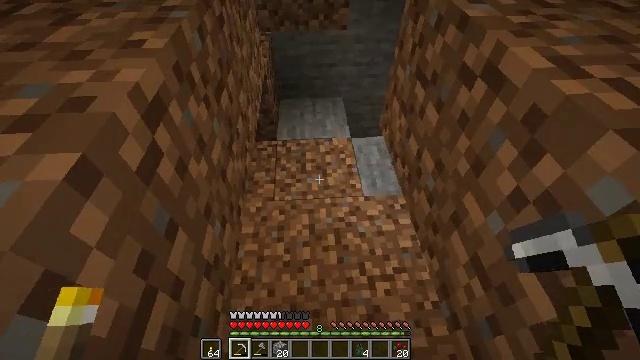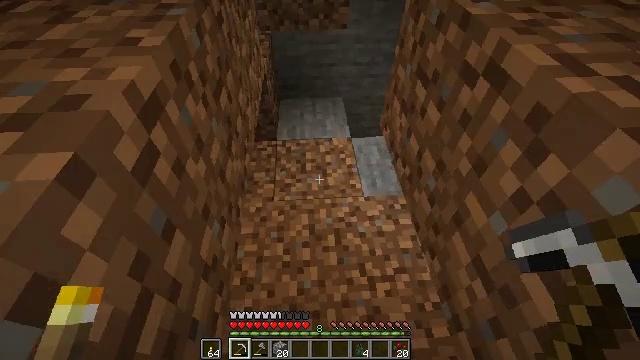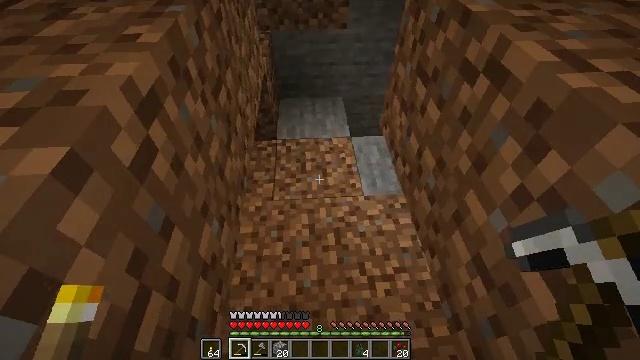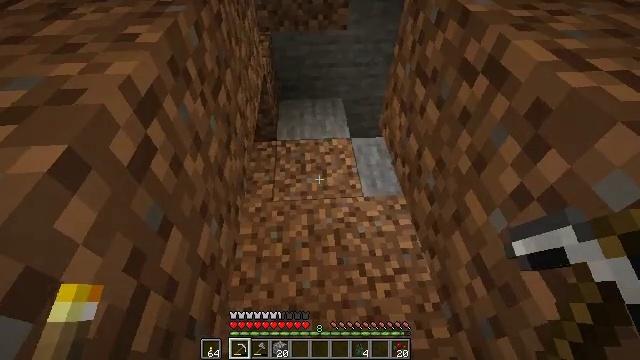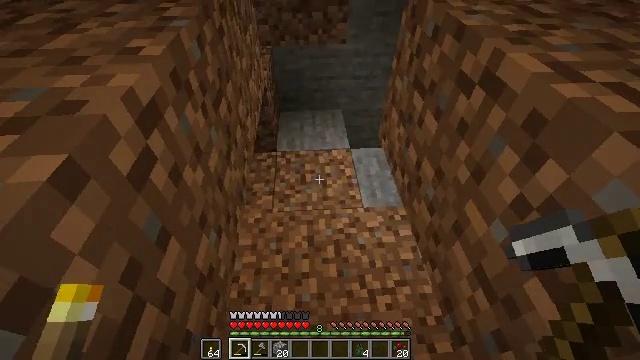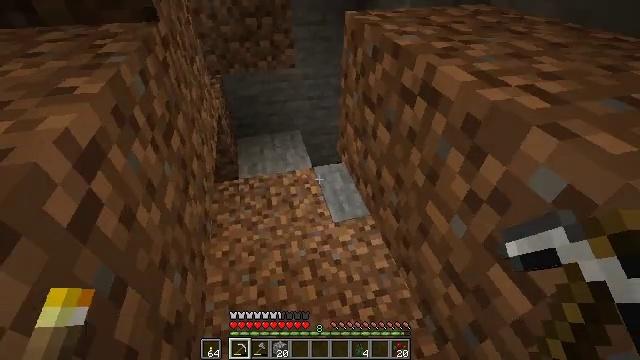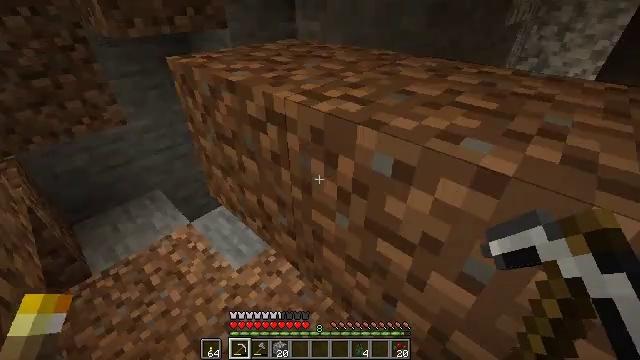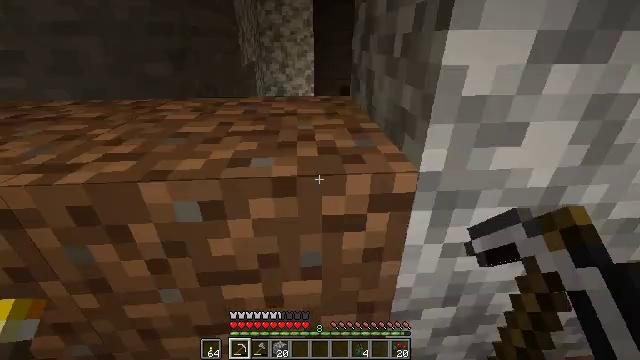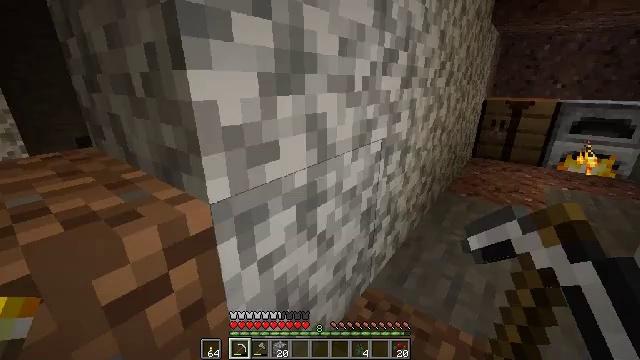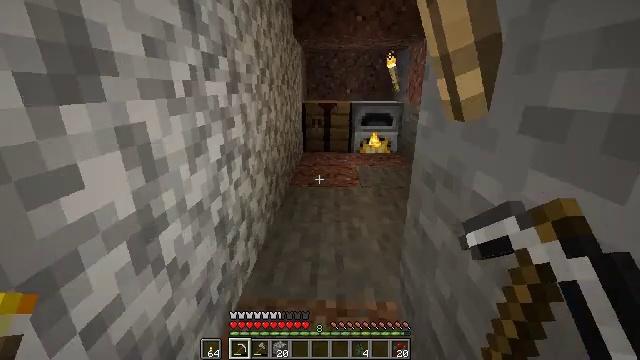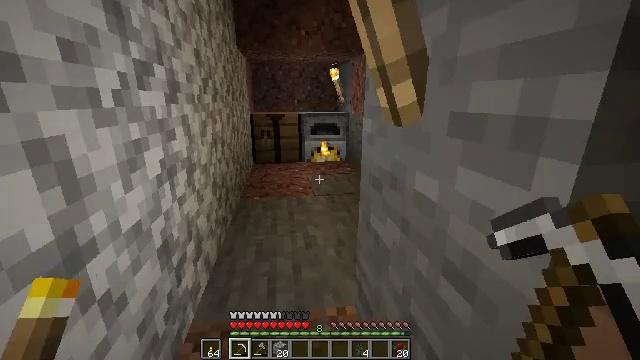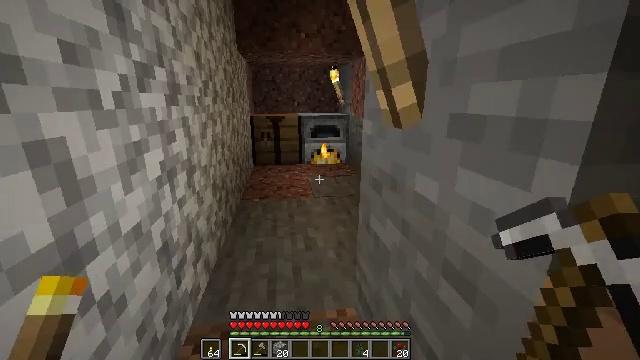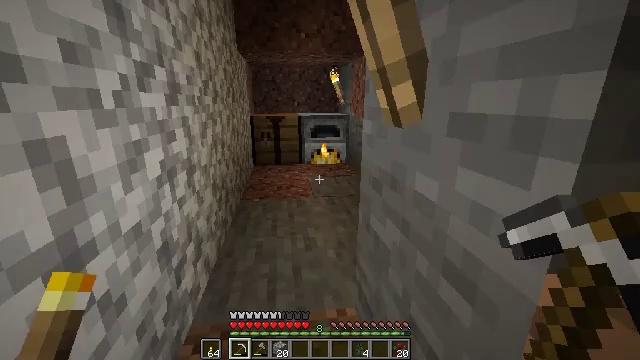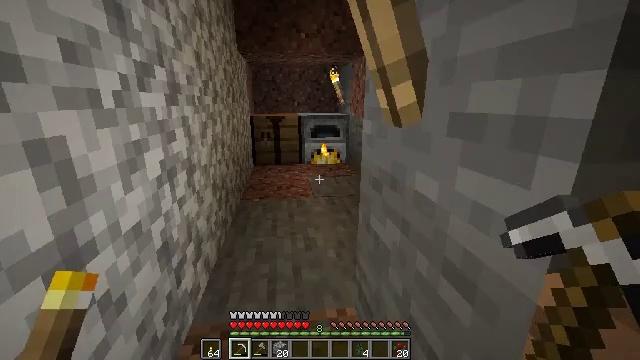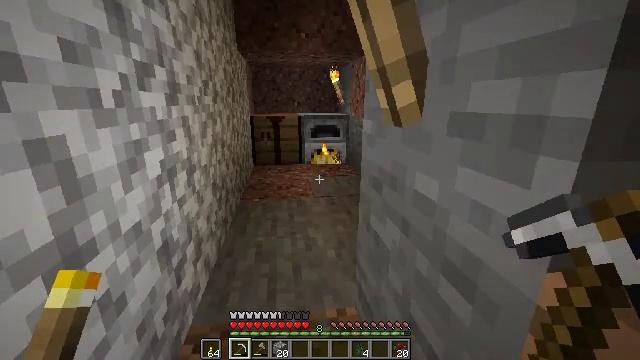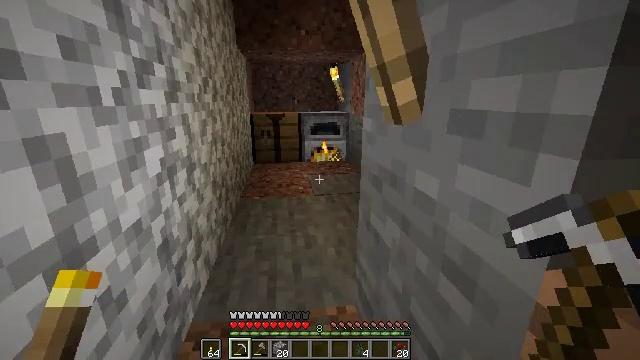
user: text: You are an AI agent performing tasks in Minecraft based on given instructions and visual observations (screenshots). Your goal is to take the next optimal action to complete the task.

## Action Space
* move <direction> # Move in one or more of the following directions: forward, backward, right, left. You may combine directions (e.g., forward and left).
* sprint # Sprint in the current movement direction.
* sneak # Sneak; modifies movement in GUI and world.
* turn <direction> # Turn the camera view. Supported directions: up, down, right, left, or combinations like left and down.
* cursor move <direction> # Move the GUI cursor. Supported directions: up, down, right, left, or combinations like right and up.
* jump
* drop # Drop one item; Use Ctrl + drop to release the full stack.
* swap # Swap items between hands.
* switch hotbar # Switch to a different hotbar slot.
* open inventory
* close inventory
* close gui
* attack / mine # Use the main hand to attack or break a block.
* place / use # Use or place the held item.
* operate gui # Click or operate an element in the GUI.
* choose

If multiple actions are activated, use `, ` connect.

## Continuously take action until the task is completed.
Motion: motion action
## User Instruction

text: Gather dirt.
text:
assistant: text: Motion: move forward, sneak
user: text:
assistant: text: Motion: move forward, sneak
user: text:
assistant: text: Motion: move forward, sneak
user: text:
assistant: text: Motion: move forward, sneak, turn up
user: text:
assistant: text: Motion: move forward, sneak, turn right and up
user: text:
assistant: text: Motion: sneak, turn right and up
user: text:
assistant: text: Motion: sneak, turn right and up
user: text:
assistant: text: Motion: sneak, turn right and up
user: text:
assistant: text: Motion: sneak, turn right and up
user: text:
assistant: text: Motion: sneak, turn right and up
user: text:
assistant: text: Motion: sneak
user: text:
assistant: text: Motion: sneak
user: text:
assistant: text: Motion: sneak
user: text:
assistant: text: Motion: sneak
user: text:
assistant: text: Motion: sneak
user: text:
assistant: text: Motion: move forward, sneak, turn right and down
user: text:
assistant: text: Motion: move forward, turn right
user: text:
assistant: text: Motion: move forward
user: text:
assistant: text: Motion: move forward
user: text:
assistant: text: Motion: move forward
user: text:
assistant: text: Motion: move forward
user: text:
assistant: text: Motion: move forward
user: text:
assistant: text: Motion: move forward
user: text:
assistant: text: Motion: move forward
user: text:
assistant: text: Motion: move forward
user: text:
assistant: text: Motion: move forward
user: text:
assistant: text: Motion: move forward
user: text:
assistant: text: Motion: move forward
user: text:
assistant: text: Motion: move forward
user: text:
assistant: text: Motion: move forward